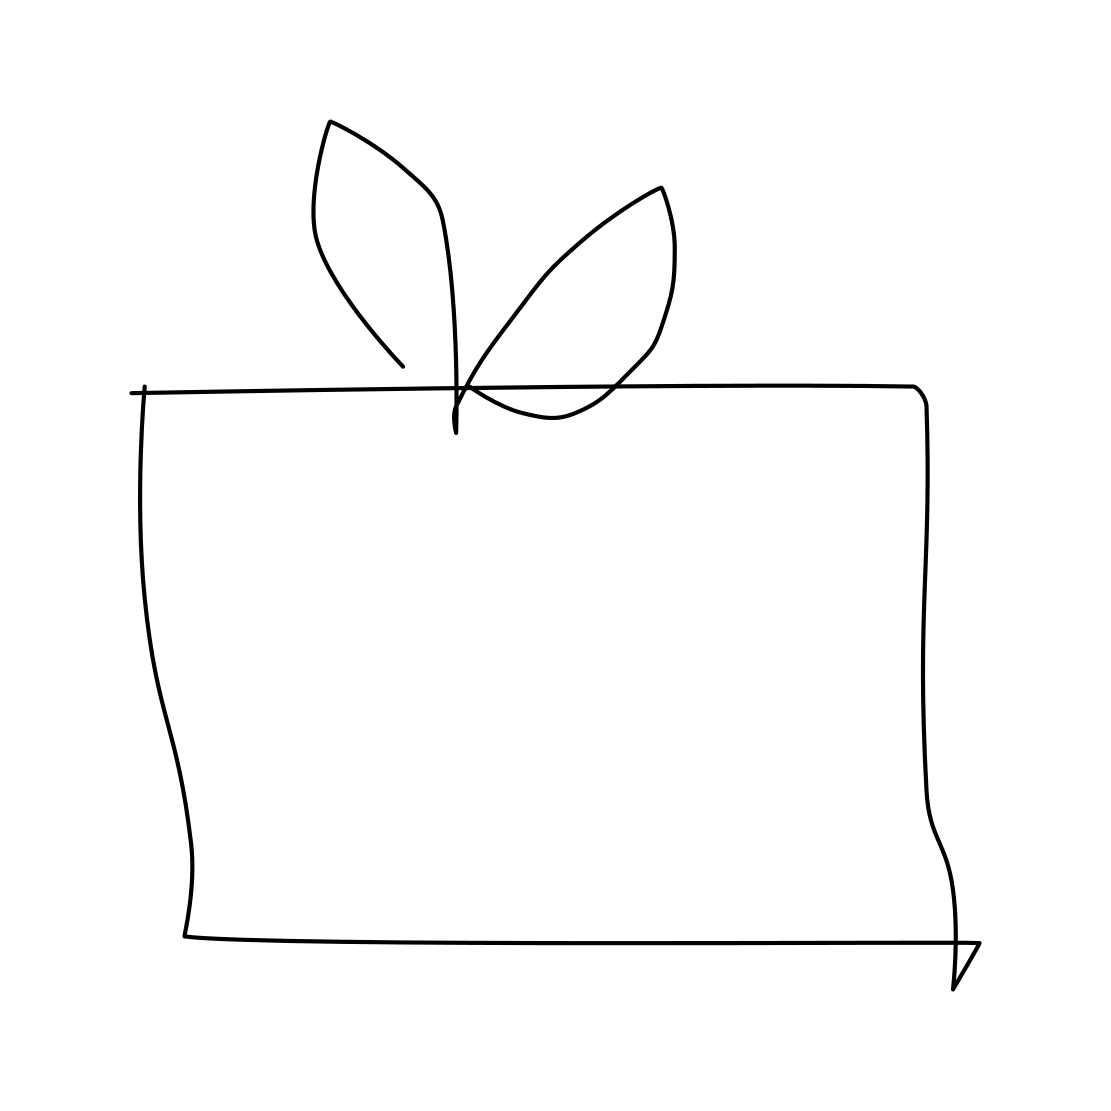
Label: present